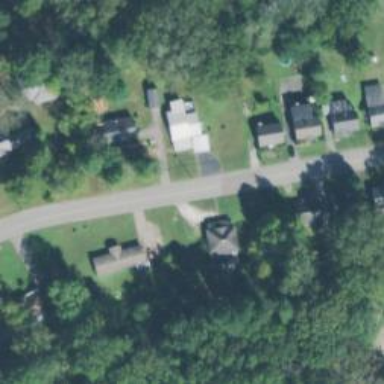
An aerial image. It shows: Residential road.